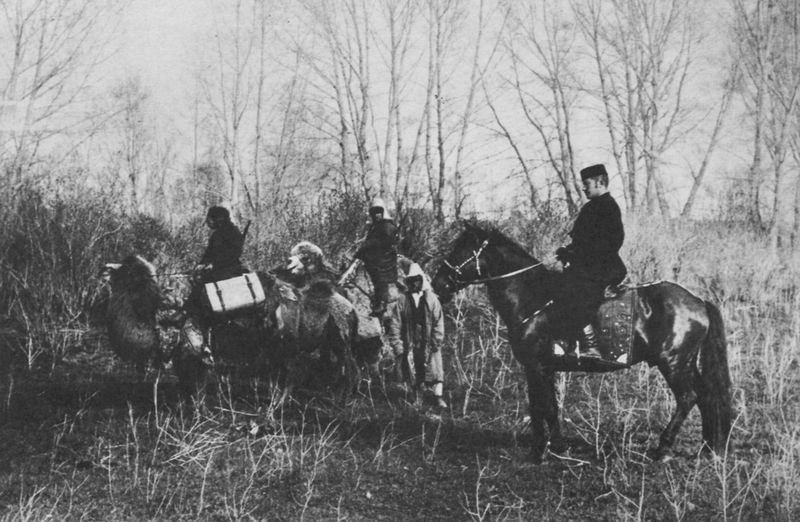
Titel: Eine Jagdgesellschaft mit baktrischen Kamelen als Reittieren
Künstler: Russischer Photograph
Standort: Paris
Institution: Société de Géographie Française
Schlagwörter: baum, dunkel, gruppe, himmel, mann, schatten, weiß, bäume, landschaft, menschen, sitzen, äste, frau, grau, hell, hut, licht, männer, schwarz, gras, tier, tiere, wiese, kappe, mütze, mützen, diener, herr, ast, baumstamm, birke, birken, feld, gräser, halme, kalt, natur, stamm, weide, zweige, büsche, drei, wald, pferd, reiter, fell, reiten, ritt, sattel, zaumzeug, zügel, gepäck, russland, transport, zug, kahl, winter, soldaten, glanz, grass, foto, fotografie, photographie, karawane, vier, orient, schwarzweiß, soldat, waffe, sumpf, jagd, marsch, photo, eiss, schwarzw, gewehr, geäst, reise, gehölz, hain, taschen, aufnahme, fotogarfie, koffer, satteldecke, kamel, gurte, kamele, dromedar, paket, safari, chef, taiga, höcker, balttlos, gewehrlauf, gewhr